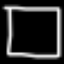
Label: square